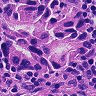
Metastatic tissue present: yes